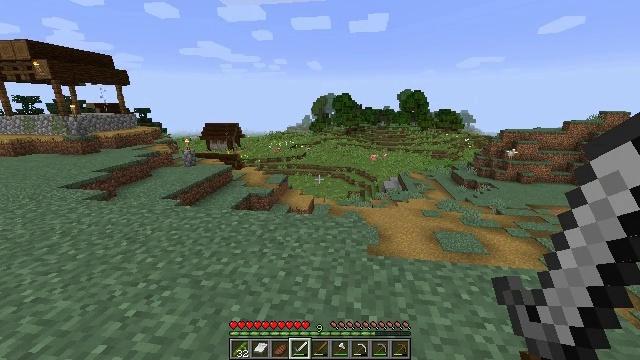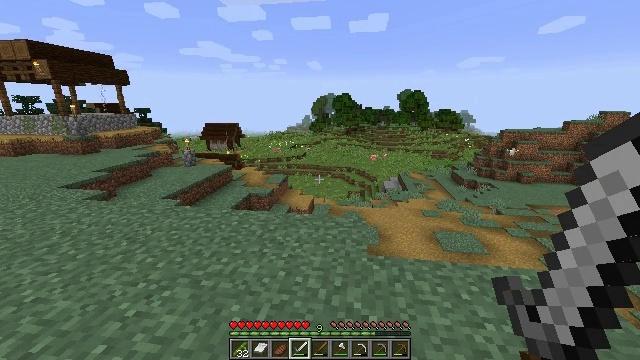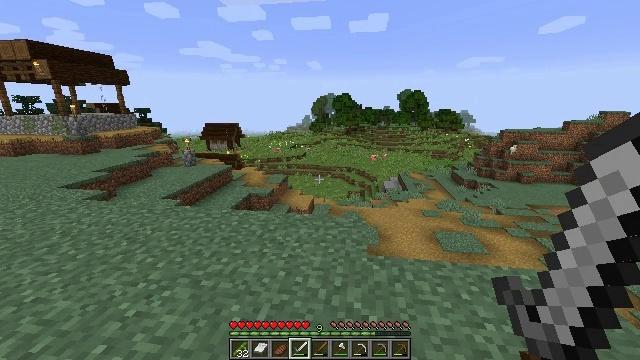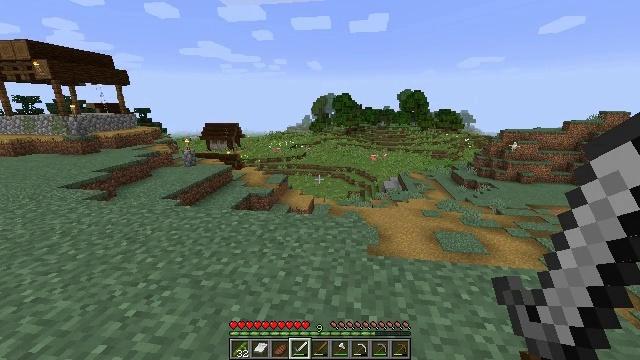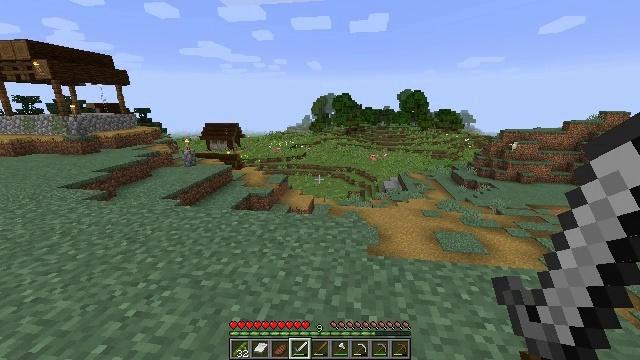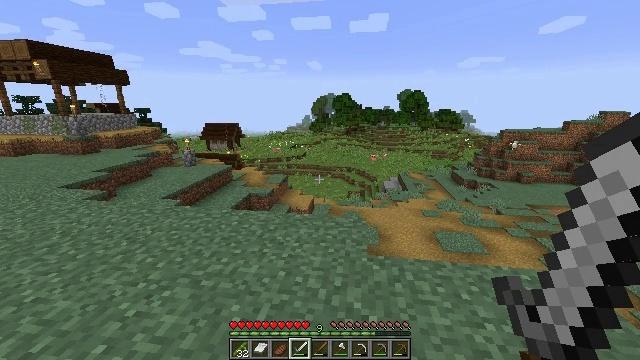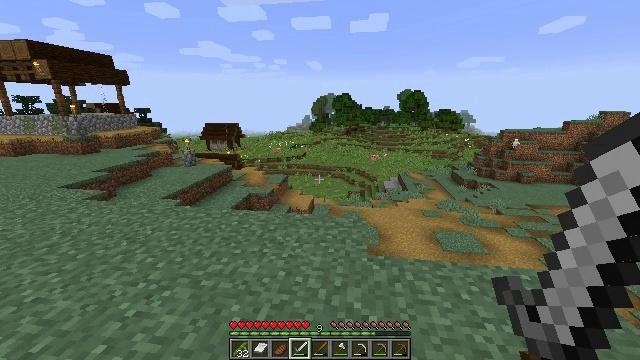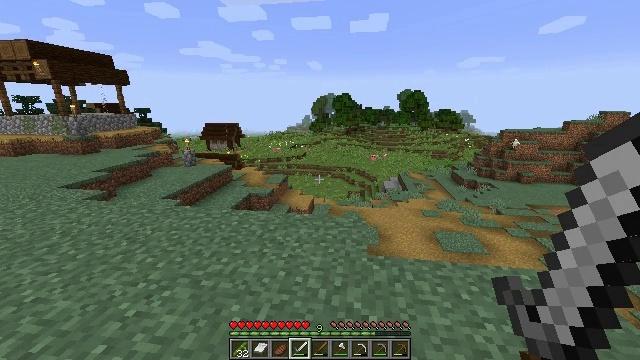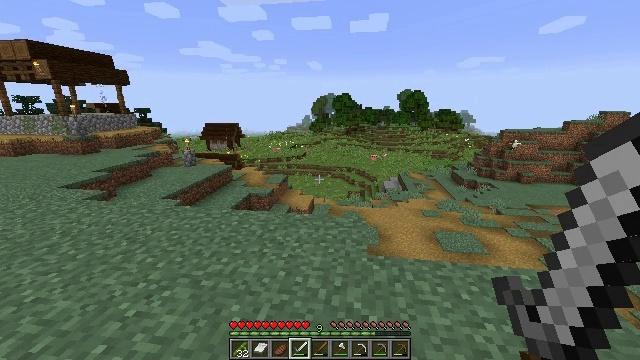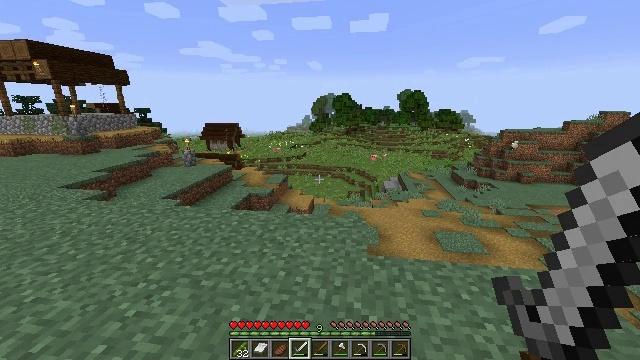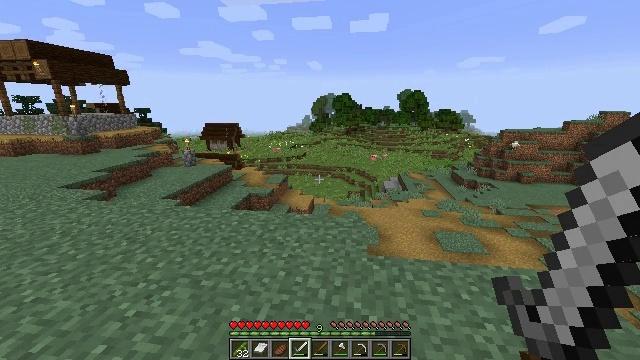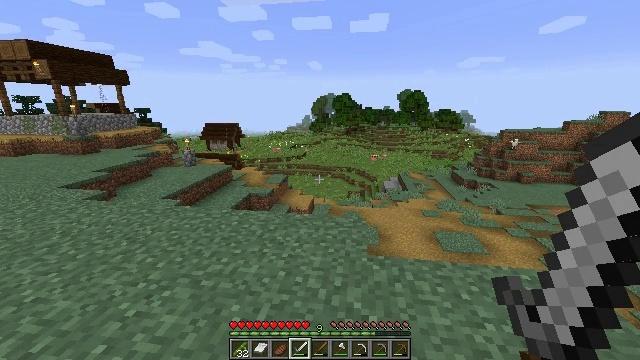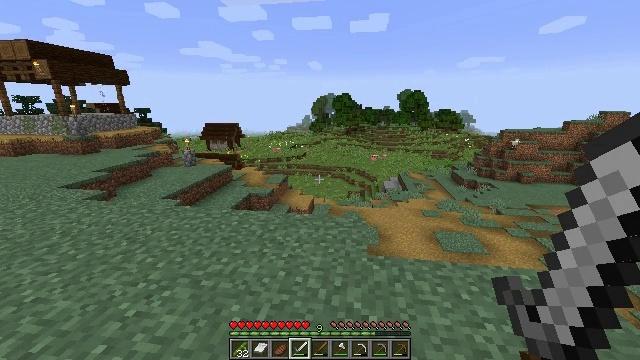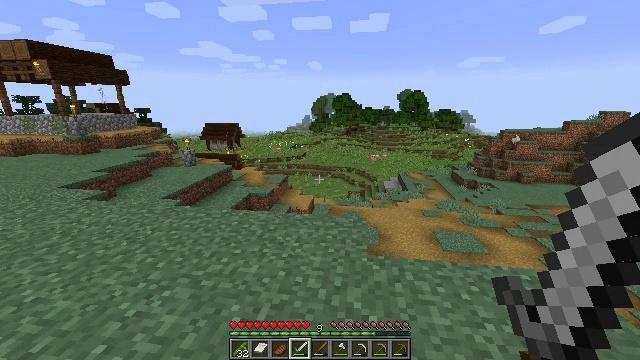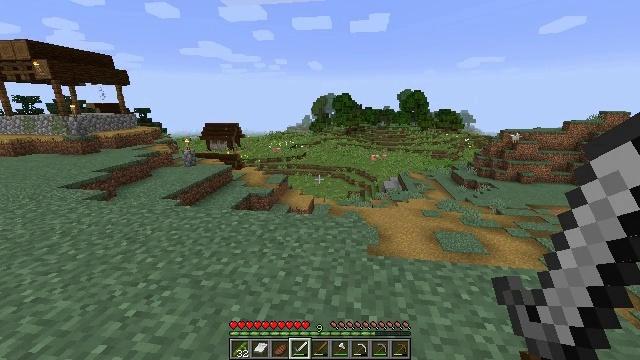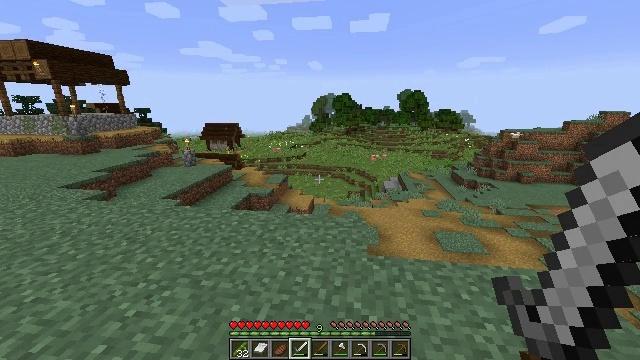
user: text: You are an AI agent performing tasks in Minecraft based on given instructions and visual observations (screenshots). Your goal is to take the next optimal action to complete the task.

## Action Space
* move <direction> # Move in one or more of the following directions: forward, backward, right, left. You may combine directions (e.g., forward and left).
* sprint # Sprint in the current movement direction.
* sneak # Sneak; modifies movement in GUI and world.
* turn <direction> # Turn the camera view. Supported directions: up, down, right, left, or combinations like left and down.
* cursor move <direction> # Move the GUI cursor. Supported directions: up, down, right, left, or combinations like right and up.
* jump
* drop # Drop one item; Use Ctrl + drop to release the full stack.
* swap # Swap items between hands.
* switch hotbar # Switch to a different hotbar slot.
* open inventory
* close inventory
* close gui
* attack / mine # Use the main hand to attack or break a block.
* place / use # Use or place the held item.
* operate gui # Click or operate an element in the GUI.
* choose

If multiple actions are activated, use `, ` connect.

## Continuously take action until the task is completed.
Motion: motion action
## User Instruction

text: Clear the sweet berry bush to collect the sweet berries.
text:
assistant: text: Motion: no_op
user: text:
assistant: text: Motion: no_op
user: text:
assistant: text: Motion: no_op
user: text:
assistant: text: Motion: no_op
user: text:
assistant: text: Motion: no_op
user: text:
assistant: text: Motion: no_op
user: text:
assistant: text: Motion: no_op
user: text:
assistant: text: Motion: no_op
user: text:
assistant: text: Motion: no_op
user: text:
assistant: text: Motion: no_op
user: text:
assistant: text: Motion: no_op
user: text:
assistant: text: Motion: no_op
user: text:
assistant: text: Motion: no_op
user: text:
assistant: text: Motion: no_op
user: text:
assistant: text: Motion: no_op
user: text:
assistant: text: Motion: no_op
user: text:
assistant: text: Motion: no_op
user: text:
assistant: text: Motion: no_op
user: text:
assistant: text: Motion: no_op
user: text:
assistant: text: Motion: no_op
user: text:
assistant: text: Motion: no_op
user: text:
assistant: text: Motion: no_op
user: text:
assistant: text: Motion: no_op
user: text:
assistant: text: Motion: no_op
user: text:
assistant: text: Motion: no_op
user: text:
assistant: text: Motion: no_op
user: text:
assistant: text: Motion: no_op
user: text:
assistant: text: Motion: no_op
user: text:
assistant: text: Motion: no_op
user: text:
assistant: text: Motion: no_op